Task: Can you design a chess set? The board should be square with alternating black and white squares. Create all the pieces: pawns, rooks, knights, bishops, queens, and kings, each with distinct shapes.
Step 627:
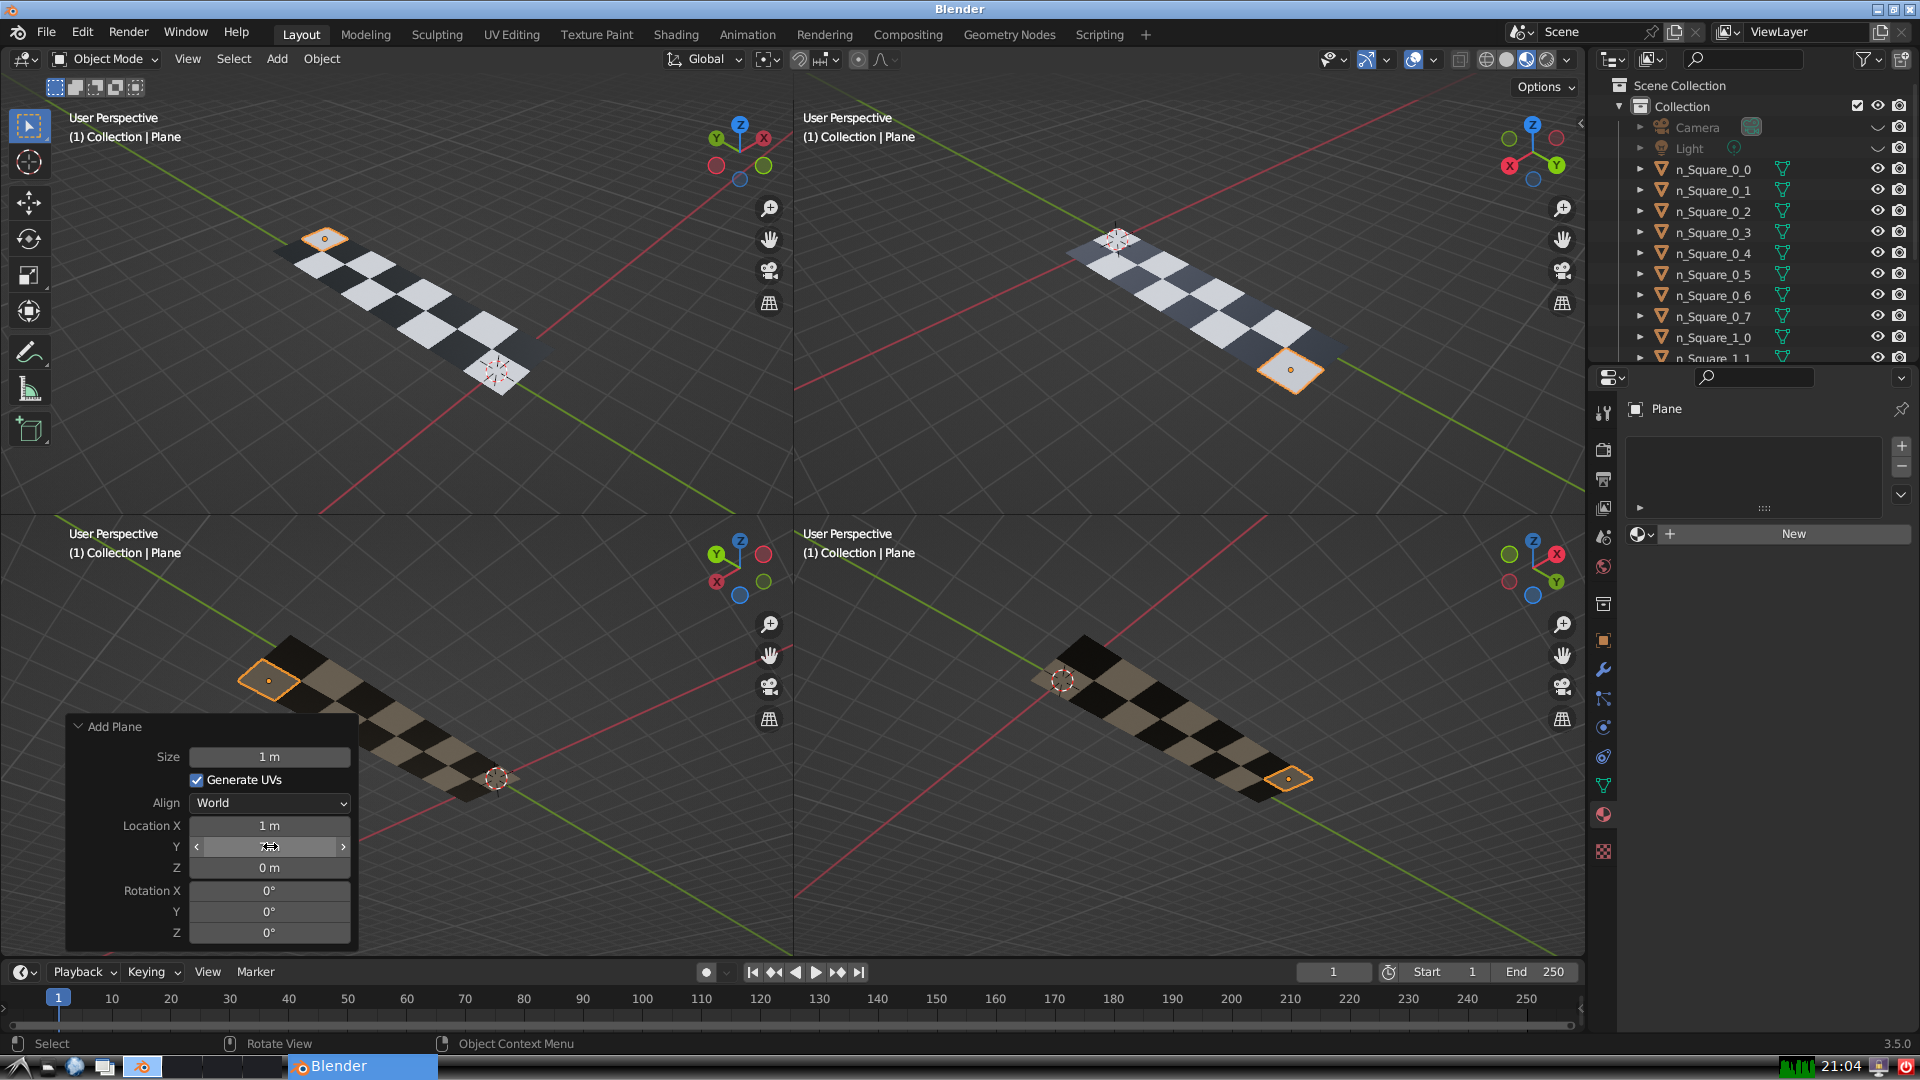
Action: {"mouse_move": [270, 867]}